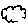
Label: cloud